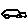
Label: car